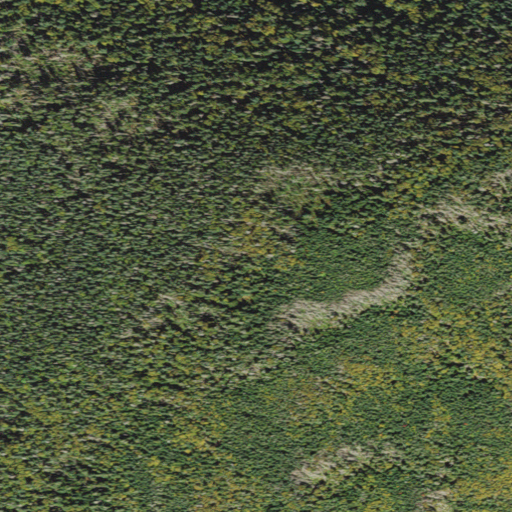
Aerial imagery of mountain in New Hampshire named Mount Dartmouth containing evergreen forest and mixed forest